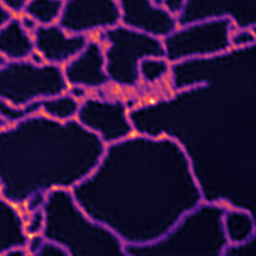
Label: Super-resolution ER image